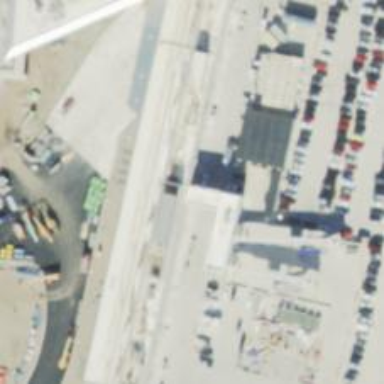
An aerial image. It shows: Airport gate.